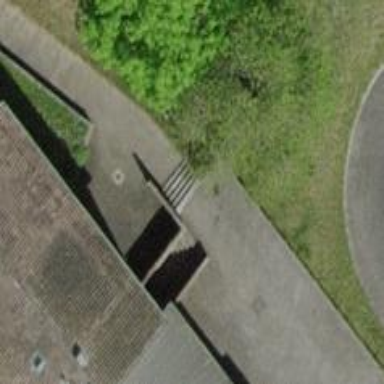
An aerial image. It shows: Concrete steps.